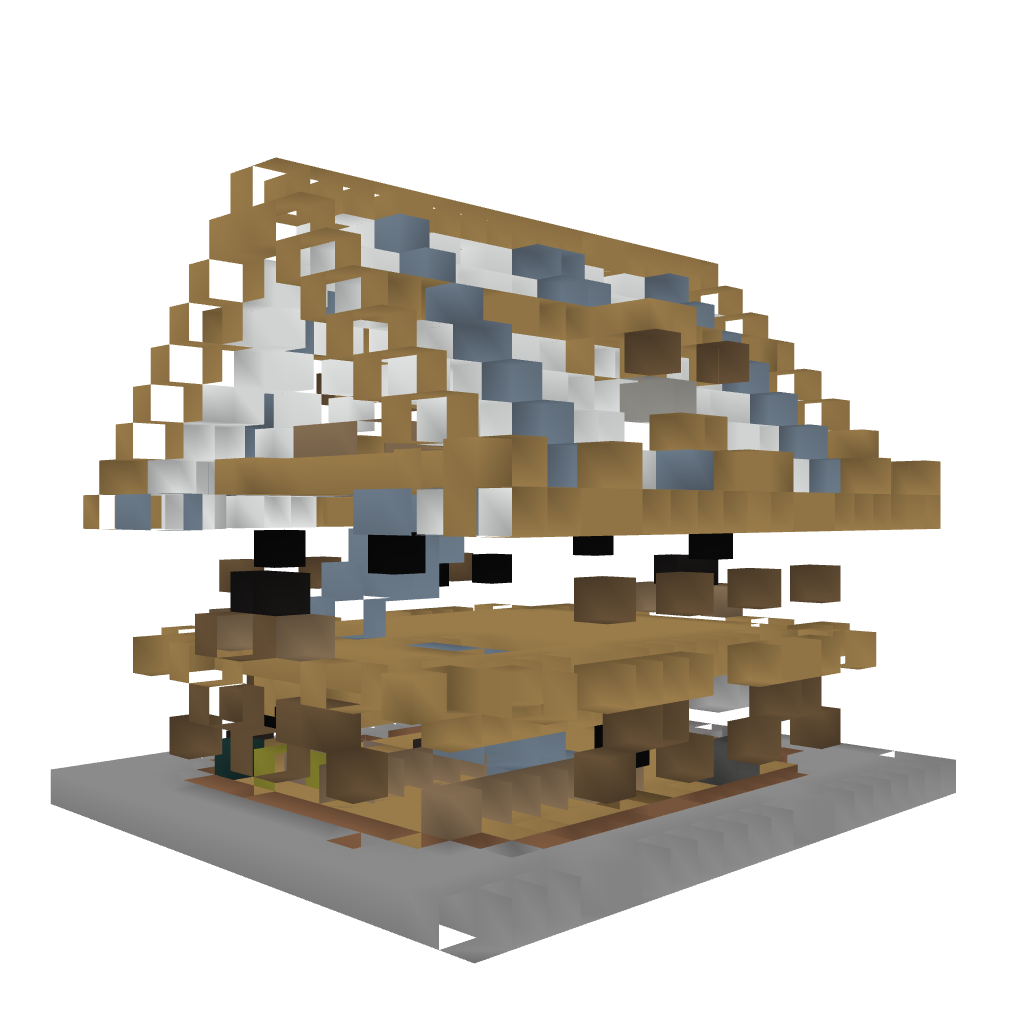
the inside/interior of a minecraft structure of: House #3